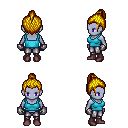
a pixel art fantasy rpg character, female body template, dark elf, purple skin, teal pirate shirt, metal pants, blonde short topknot hairstyle, metal gloves, maroon shoes, four views (front, back, left, right), 2x2 character sprite sheet, small pixel art, hard edges, no anti-aliasing